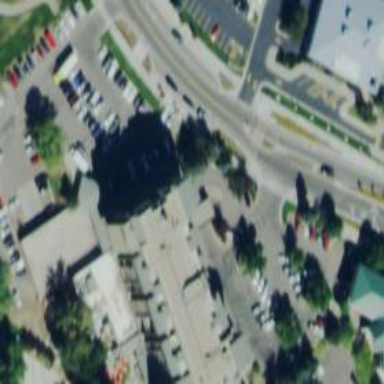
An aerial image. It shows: Hotel building.